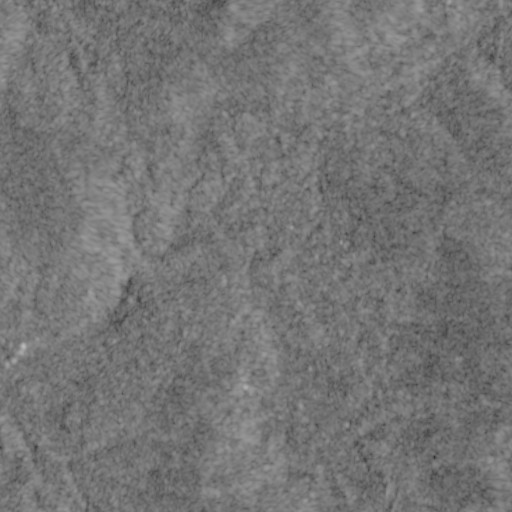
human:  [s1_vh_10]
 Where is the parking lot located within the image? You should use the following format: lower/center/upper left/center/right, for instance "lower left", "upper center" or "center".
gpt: The parking lot is located in the lower left of the image.
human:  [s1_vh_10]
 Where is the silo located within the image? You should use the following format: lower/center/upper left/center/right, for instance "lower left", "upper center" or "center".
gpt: The silo is located in the center left of the image.
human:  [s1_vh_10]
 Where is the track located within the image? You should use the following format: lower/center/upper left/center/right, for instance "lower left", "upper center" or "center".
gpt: There is no track in the image.

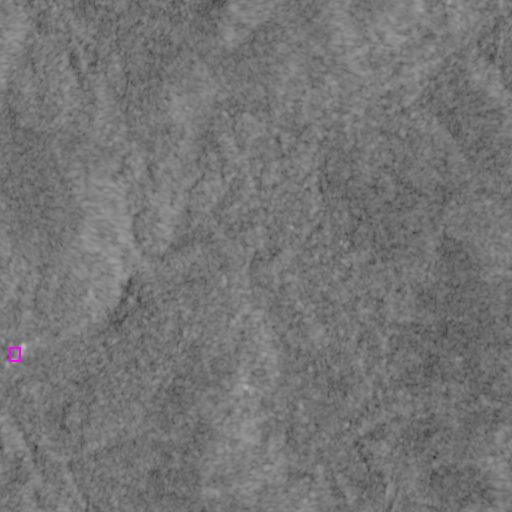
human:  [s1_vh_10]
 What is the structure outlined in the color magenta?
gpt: The structure outlined in magenta is a park.
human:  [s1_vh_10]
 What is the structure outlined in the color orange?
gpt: There is no orange outline.